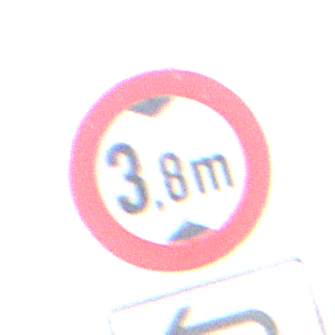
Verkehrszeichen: TatsaechlicheHoehe
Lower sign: RichtungsangabeDurchPfeile2
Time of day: MorningAfternoon
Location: Outdoor (Urban)
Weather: Clear
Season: NotSpecified
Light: Natural